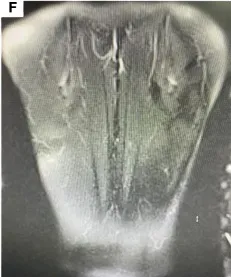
(E, F) After two years of sirolimus treatment, the lesion regressed completely.
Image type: radiology (mri)